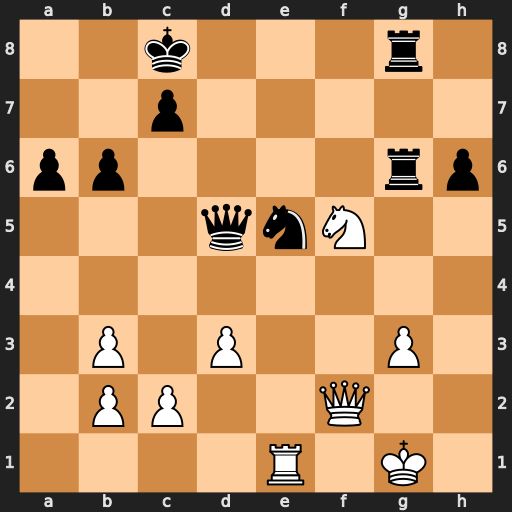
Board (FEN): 2k3r1/2p5/pp4rp/3qnN2/8/1P1P2P1/1PP2Q2/4R1K1
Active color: w
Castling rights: -
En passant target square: -
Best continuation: Ne7+ Kb7 Nxd5 Rxg3+ Kf1